Question: '''
UITextField *theLastNameTF = [[UITextField alloc]init];
theLastNameTF.borderStyle = UITextBorderStyleNone;
theLastNameTF.font = [UIFont fontWithName:@"Helvetica-neue" size:24.0];
theLastNameTF.textColor = [UIColor grayColor];
theLastNameTF.textAlignment = NSTextAlignmentLeft;
[theScrollView addSubview:theLastNameTF];
'''
I'm creating a textfield using the above code.I need to show a line under the textfield,so i'm adding a gray coloured UILabel to text field.
'''
-(void)addLineToTextField:(UITextField *)theTextfield
{
UILabel *theSeparatorLine = [[UILabel alloc]initWithFrame:CGRectMake(0, theTextfield.frame.size.height-0.5, theTextfield.frame.size.width, 0.5)];
theSeparatorLine.frame = CGRectIntegral(theSeparatorLine.frame);
theSeparatorLine.autoresizingMask = UIViewAutoresizingFlexibleWidth;
theSeparatorLine.backgroundColor = kCS_LightGrayColor;
[theTextfield addSubview:theSeparatorLine];
theSeparatorLine = nil;
}
'''
I'm facing a issue in textfield,while entering texts,the text are half visible and cursor is not moving towards left of text.
Please refer the image,I have entered "arun... arun 123",as expected the cursor should be at left of 123,but the cursor is not moving further.

How can i fix this this?
This code is to reframe the UI
(call layoutViewForCurrentorientation () inside orientation change method)
'''
-(void)layoutViewForCurrentorientation
{
if ([[UIApplication sharedApplication]statusBarOrientation] == UIInterfaceOrientationPortrait) {
[self potraitUI];
}
else
{
[self landscapeUI];
}
}
'''
If i remove the line 'textField.font = [UIFont fontWithName:@"Helvetica-neue" size:24.0];' .I issue is resolved but i need bigger font in textfield.
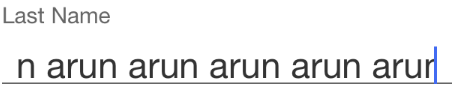
Answer: Please set the textfield frame
'''
UITextField *theLastNameTF = [[UITextField alloc]initWithFrame:CGRectMake(50,50,250,30)];
'''
I hope it helps you.